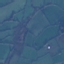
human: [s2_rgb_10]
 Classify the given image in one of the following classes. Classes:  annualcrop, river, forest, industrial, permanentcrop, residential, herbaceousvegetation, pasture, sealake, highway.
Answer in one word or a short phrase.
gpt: Pasture